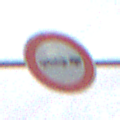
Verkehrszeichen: VerbotPersonenkraftwagenMitAnhaenger
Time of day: Midday
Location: Outdoor (Suburban)
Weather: Overcast
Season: NotSpecified
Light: Natural